Field crop: maize
Growth stage: 2
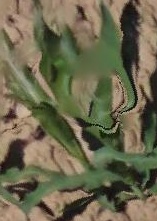
Species: maize